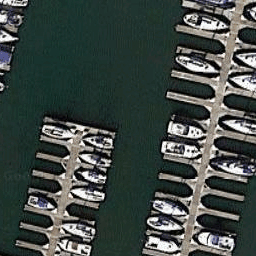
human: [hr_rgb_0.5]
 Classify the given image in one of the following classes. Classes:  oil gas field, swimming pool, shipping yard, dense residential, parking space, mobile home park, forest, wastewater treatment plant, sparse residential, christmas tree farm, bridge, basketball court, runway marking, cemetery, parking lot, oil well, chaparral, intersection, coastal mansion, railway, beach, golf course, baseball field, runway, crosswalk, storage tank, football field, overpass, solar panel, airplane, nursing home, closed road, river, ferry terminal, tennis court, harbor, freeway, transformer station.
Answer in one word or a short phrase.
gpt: harbor